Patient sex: M
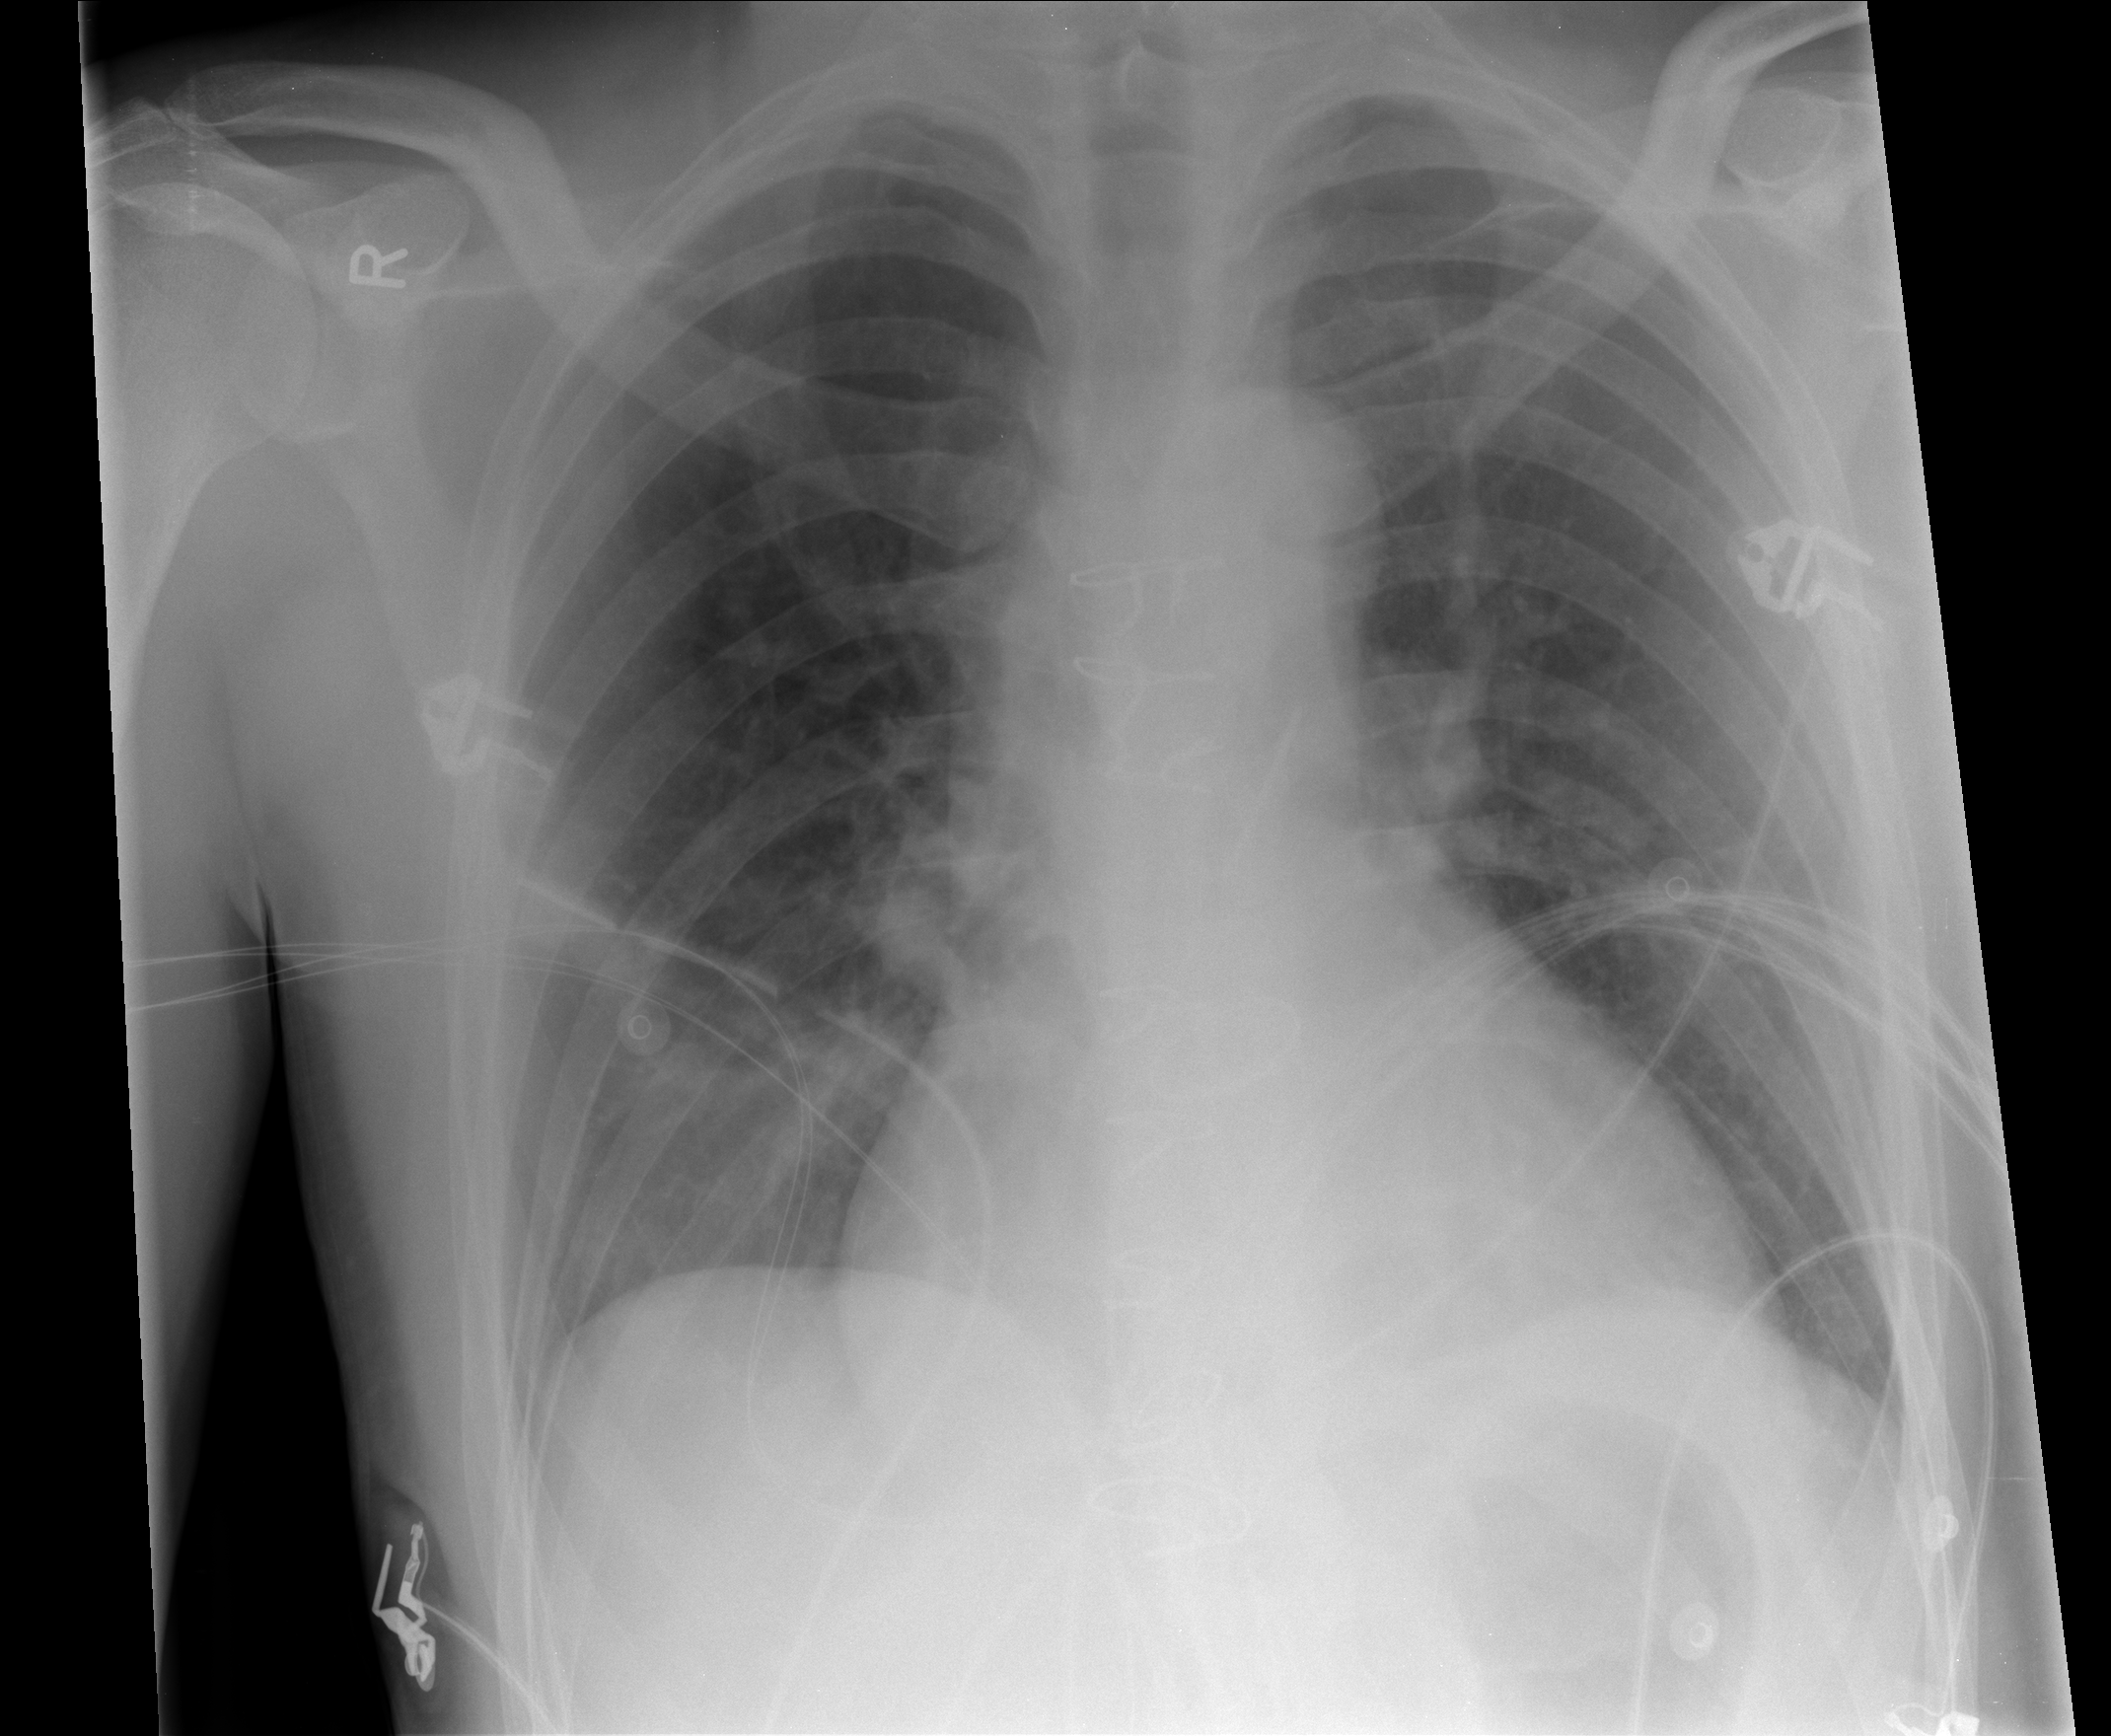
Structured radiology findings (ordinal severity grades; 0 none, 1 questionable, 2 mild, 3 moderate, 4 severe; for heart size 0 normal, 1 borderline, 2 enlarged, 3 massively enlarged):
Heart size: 1
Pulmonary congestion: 0
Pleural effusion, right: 1
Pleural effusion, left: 0
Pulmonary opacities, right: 0
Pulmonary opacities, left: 0
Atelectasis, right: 2
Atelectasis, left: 0